Question: I have a requirement in my project to create SeekBar filled with different shades of color. For that purpose, I am using LinearGradient by assigning start and end color value and it is also works like charm. But I have no idea how to get the exact color code from the seekbar when the position changes.
I am also posting some piece of code for your reference:
'''
public class SeekbarActivity extends Activity {
private SeekBar volumeControl = null;
private View view;
private ShapeDrawable shape;
@Override
protected void onCreate(Bundle savedInstanceState) {
super.onCreate(savedInstanceState);
setContentView(R.layout.activity_seekbar);
volumeControl = (SeekBar) findViewById(R.id.volume_bar);
view = (View) findViewById(R.id.seek_view);
LinearGradient test = new LinearGradient(0.f, 0.f, 300.f, 0.0f,
Color.BLACK, Color.RED, TileMode.CLAMP);
shape = new ShapeDrawable(new RectShape());
shape.getPaint().setShader(test);
volumeControl.setProgressDrawable((Drawable) shape);
volumeControl.setOnSeekBarChangeListener(new OnSeekBarChangeListener() {
public void onProgressChanged(SeekBar seekBar, int progress,
boolean fromUser) {
}
public void onStartTrackingTouch(SeekBar seekBar) {
// TODO Auto-generated method stub
}
public void onStopTrackingTouch(SeekBar seekBar) {
}
});
}
}
'''

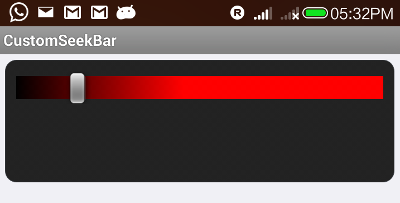
Answer: There is no default options available to get the color shades using seekbar, but some calculations with the color code will give you the result. This is how I have done to get color shades using a seekbar
'''
seek.setOnSeekBarChangeListener(new SeekBar.OnSeekBarChangeListener() {
@Override
public void onProgressChanged(SeekBar seekBar, int progress, boolean fromUser) {
int a = Color.alpha(selectedColor);
int r = Color.red(selectedColor);
int g = Color.green(selectedColor);
int b = Color.blue(selectedColor);
int rr = (progress*r)/100;
int gg = (progress*g)/100;
int bb = (progress*b)/100;
colorView.setBackgroundColor(Color.argb(a, rr, gg, bb));
}
@Override
public void onStartTrackingTouch(SeekBar seekBar) {
}
@Override
public void onStopTrackingTouch(SeekBar seekBar) {
}
});
'''